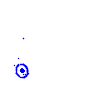
Particle: pion